Aerial crown-view tile of a tropical tree (Barro Colorado Island, Panama), acquired 20240611:
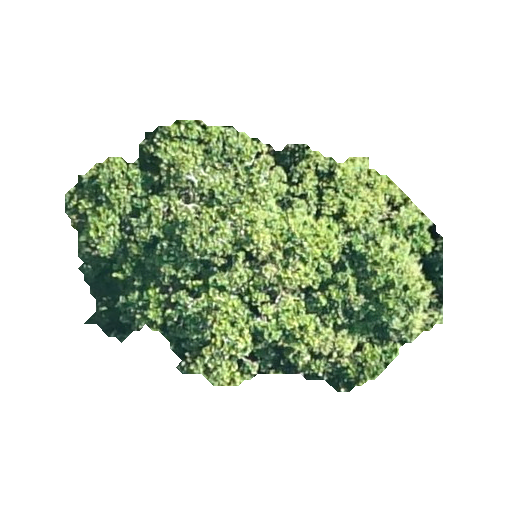
Species: Anacardium excelsum
GBIF accepted scientific name: Anacardium excelsum
Crown area: 115.422 m²